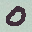
Label: 0